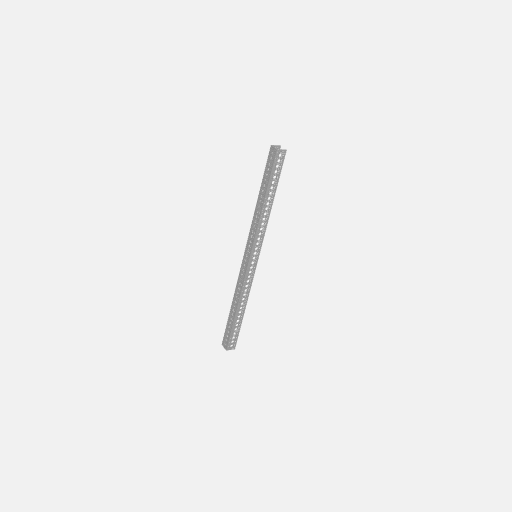
Part: UChannel41H